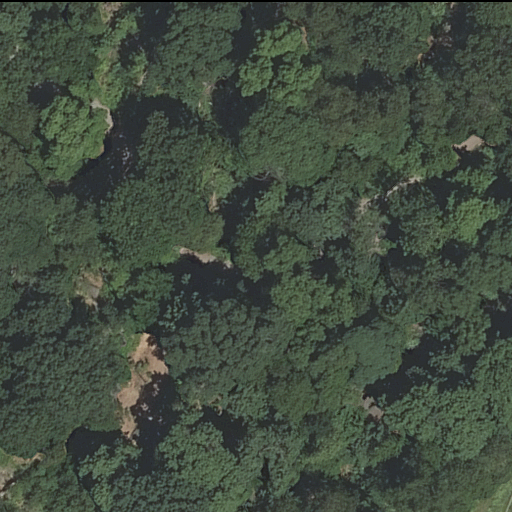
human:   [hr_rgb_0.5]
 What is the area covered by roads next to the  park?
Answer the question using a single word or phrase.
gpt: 0m2

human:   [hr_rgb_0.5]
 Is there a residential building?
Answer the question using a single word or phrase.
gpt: no

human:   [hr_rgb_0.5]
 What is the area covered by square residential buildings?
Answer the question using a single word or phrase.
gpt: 0m2

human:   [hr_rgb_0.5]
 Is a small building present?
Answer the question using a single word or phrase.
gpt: no

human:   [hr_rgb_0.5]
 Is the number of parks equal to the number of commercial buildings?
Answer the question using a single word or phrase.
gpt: no

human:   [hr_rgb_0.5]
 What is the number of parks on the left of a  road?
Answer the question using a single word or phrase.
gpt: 0

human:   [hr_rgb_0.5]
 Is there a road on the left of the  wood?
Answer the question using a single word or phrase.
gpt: yes

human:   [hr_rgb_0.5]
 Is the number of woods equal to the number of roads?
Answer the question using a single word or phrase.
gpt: no

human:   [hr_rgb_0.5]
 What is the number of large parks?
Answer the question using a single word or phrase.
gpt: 1

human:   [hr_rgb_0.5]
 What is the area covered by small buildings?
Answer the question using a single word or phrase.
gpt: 0m2

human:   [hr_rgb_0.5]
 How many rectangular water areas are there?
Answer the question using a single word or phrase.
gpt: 0

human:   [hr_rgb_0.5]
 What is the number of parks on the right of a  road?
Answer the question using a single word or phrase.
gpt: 0

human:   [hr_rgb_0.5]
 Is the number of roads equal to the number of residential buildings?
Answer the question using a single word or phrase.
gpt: no

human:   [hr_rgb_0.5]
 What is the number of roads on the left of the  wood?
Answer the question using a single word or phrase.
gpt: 9

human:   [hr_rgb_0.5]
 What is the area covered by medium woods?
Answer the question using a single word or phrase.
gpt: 0m2

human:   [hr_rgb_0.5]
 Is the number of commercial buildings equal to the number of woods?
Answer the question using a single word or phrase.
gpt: no

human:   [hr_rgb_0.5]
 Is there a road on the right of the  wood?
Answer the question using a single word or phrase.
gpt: no

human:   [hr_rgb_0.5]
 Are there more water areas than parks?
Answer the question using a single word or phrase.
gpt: no

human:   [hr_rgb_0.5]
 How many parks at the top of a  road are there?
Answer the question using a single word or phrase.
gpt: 0

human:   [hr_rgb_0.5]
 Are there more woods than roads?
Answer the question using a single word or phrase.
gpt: no

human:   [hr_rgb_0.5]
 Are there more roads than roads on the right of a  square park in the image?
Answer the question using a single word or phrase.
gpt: yes

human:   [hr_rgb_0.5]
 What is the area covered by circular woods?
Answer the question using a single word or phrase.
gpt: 0m2

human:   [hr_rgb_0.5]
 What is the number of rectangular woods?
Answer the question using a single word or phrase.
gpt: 0

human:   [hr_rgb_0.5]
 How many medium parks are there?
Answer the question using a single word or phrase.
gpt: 0

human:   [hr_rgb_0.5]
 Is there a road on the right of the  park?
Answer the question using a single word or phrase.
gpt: no

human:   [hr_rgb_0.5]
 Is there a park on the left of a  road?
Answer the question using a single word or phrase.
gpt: no

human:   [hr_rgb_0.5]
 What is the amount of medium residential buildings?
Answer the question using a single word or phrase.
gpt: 0

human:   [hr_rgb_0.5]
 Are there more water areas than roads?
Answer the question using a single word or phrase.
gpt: no

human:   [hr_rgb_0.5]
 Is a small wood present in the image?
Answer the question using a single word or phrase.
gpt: no

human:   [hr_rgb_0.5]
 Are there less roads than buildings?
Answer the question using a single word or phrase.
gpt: no

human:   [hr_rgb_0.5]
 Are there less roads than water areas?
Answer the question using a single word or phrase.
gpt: no

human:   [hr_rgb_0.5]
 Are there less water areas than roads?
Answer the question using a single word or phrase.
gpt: yes

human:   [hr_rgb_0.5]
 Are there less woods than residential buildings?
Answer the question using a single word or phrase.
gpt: no

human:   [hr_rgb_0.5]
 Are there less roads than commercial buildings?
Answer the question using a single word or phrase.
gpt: no

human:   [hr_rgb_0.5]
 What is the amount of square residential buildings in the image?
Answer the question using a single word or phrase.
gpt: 0

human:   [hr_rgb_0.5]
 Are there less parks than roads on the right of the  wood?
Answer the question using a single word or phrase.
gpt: no